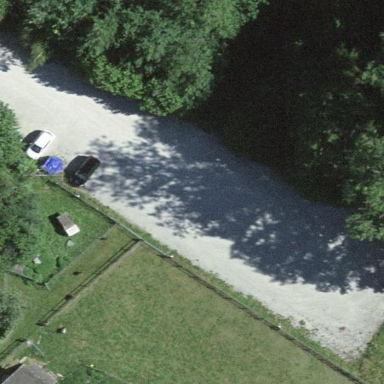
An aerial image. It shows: Parking area with surface.